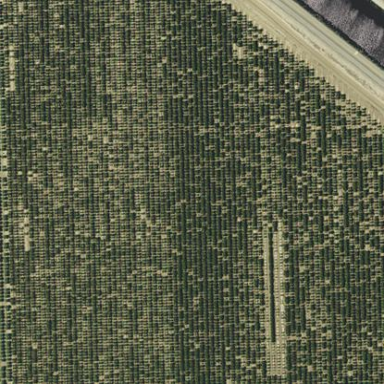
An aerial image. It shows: Orchard with field cropland.